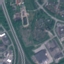
Land use / land cover class: Highway